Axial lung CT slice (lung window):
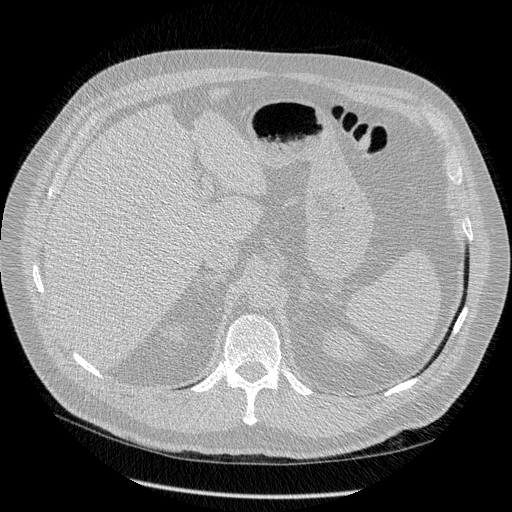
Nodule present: no